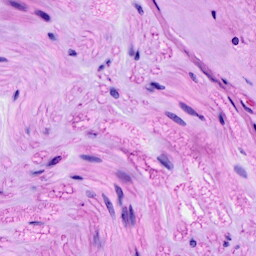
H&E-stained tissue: Breast